Interaction volume radius: 5 \u00c5
Interaction volume height: 10 \u00c5
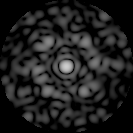
Disorder parameter: 0.6323